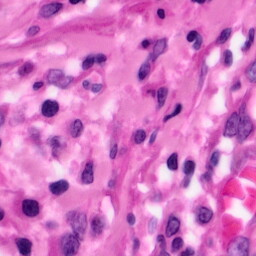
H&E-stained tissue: Pancreatic